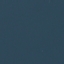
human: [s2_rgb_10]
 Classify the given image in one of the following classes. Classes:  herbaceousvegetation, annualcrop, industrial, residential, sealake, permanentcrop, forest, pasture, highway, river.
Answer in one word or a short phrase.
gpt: SeaLake